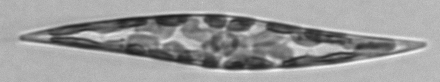
Label: Pleurosigma